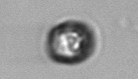
Label: Dinophyceae